Question: Hi I recently started to learn asp.net webforms and I noticed that the code it generates is very messy when you check the source code of the page.Here is what I mean:

Is there a way to make the code look better formated or is this the way that webforms should generate code?
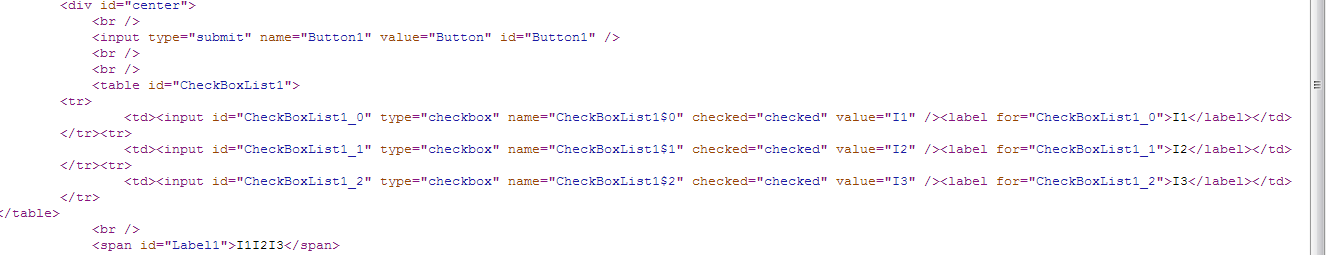
Answer: You can not do anything to repair it.